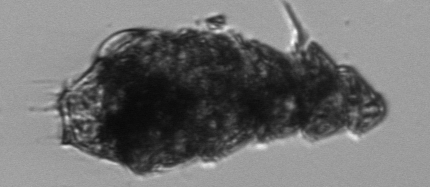
Label: Laboea_strobila